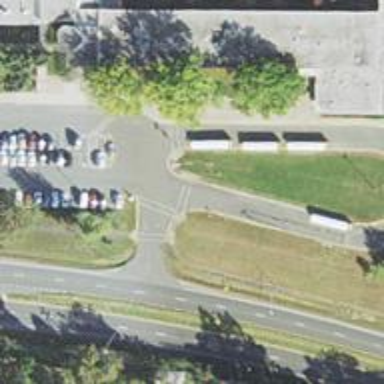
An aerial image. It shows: Asphalt road designated for service vehicles.